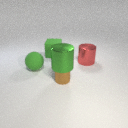
large green rubber sphere behind small brown metal cylinder